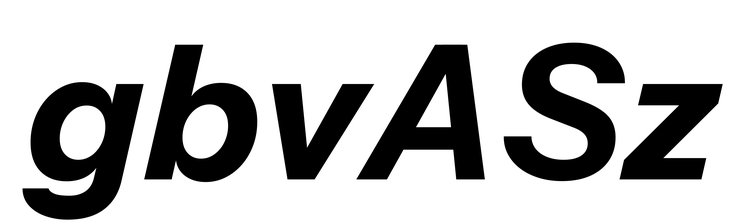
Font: InstrumentSans-Italic_Bold_Italic